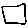
Label: square